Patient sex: F
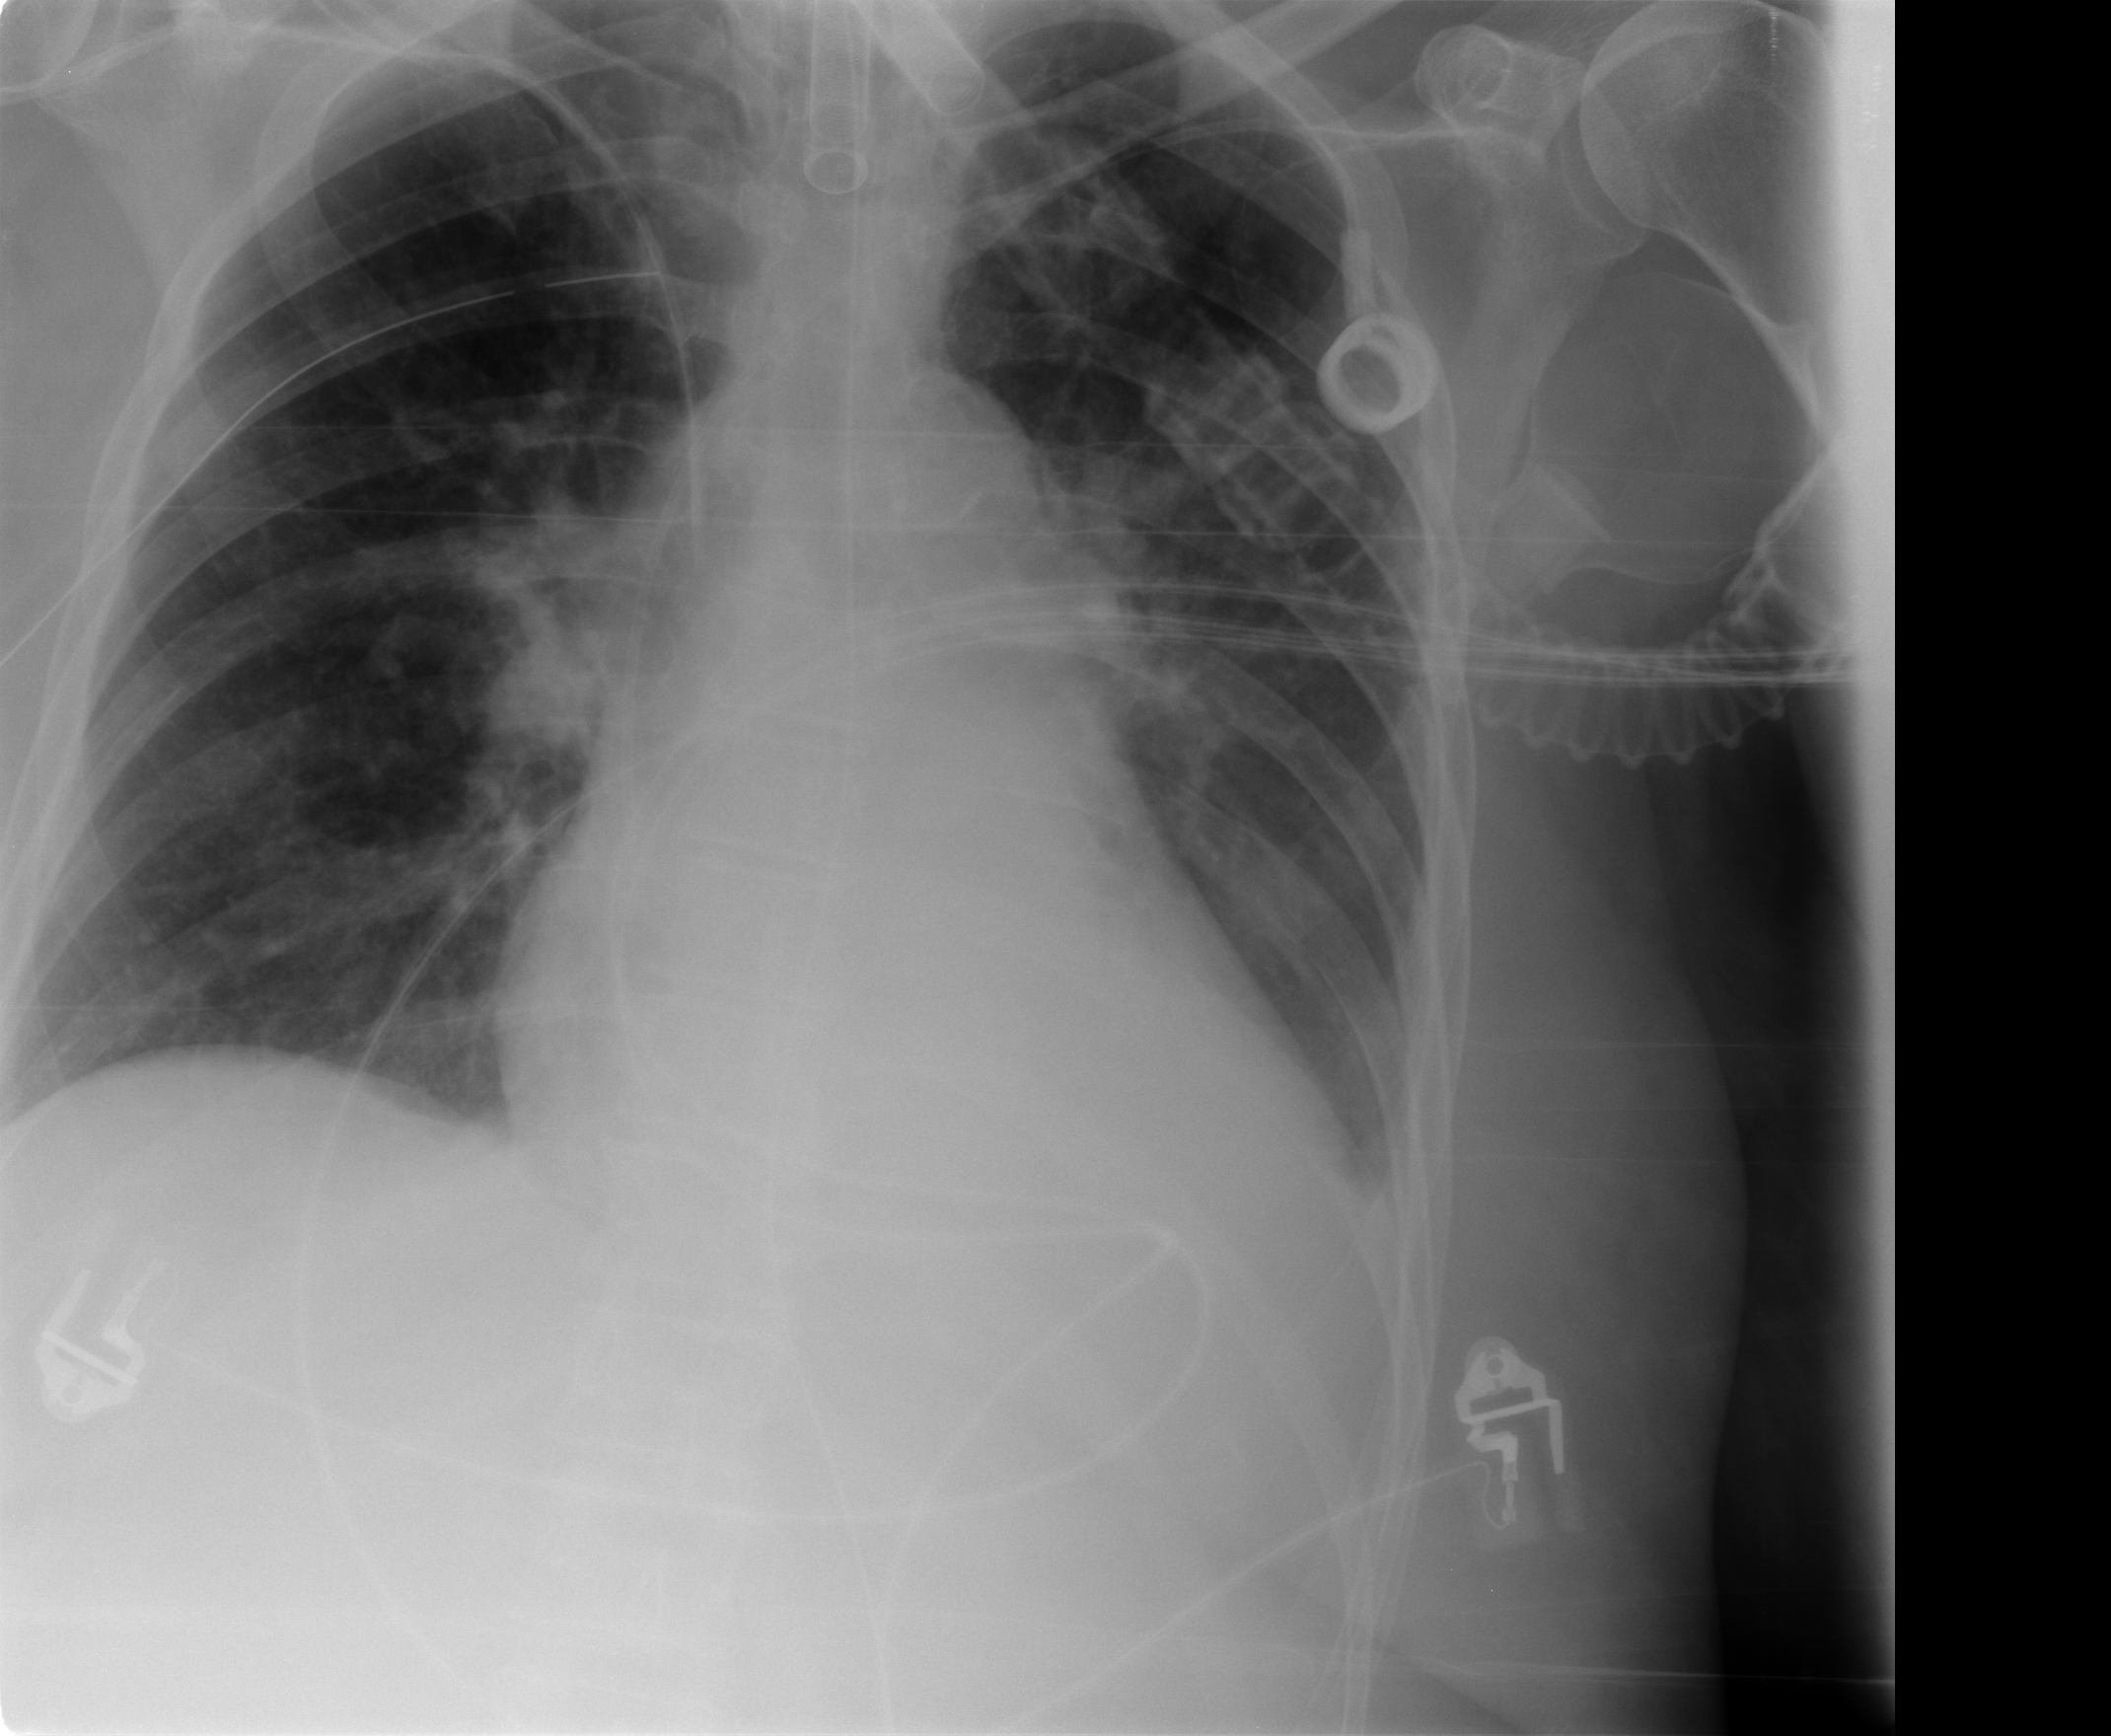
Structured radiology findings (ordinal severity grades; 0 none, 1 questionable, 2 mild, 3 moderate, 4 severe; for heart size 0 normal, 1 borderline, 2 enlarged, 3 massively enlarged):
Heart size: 2
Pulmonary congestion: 1
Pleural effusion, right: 0
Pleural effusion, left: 2
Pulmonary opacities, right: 0
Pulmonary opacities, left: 0
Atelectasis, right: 0
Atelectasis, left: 1